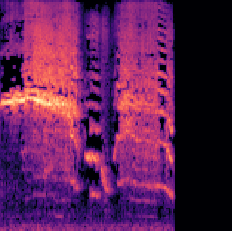
Sound class: Baby cry